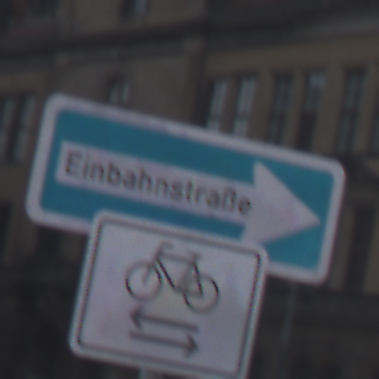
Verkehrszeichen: EinbahnstrasseRechtsweisend
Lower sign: RichtungsangabeDurchPfeile9
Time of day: MorningAfternoon
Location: Outdoor (Urban)
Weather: PartlyCloudy
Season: NotSpecified
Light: Natural